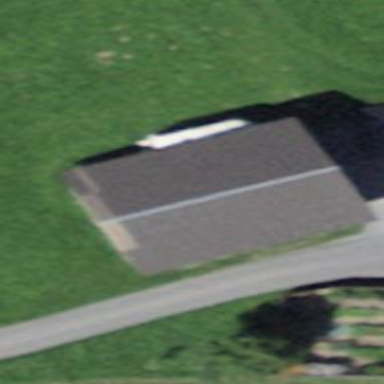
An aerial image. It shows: Shed.